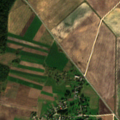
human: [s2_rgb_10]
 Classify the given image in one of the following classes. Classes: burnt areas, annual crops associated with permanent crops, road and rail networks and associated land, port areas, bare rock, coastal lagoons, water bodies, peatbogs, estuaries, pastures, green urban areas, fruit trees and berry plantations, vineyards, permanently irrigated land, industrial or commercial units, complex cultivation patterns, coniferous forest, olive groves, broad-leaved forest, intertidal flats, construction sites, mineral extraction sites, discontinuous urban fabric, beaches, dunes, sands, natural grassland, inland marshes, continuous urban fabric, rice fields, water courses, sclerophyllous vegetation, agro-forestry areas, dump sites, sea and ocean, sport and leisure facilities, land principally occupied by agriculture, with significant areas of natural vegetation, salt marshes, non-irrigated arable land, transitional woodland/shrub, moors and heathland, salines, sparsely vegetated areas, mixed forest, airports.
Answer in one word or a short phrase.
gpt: discontinuous urban fabric, non-irrigated arable land, complex cultivation patterns, land principally occupied by agriculture, with significant areas of natural vegetation, broad-leaved forest